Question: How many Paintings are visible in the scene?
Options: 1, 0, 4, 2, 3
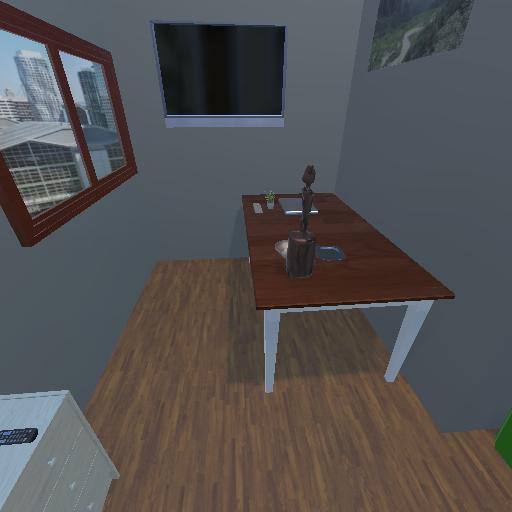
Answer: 1